Question: Here 'qux' module has 2 dependencies on 'bar' and 'baz' modules both of which contain identially named 'lorem' packages and identically names 'Ipsum' classes. How come there is no error?
<URL>

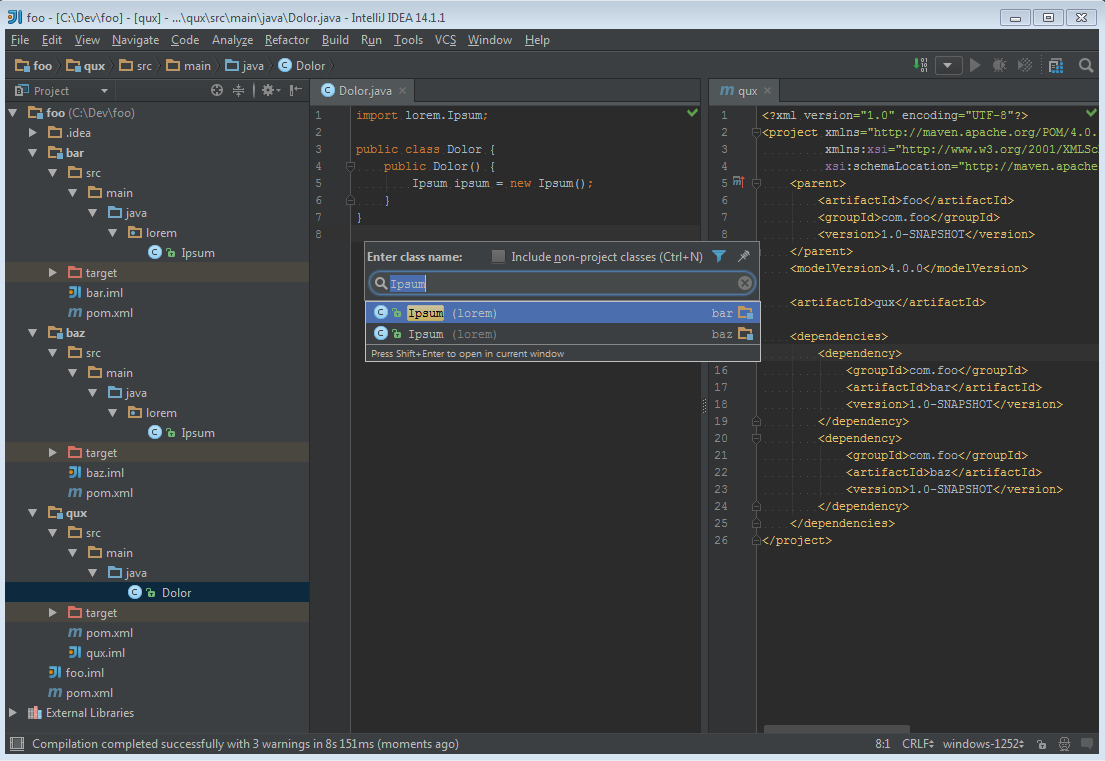
Answer: You're allowed to do this in Java. The classpath is ordered, and generally, the first class it finds will be the one it uses. The other ones are not used.